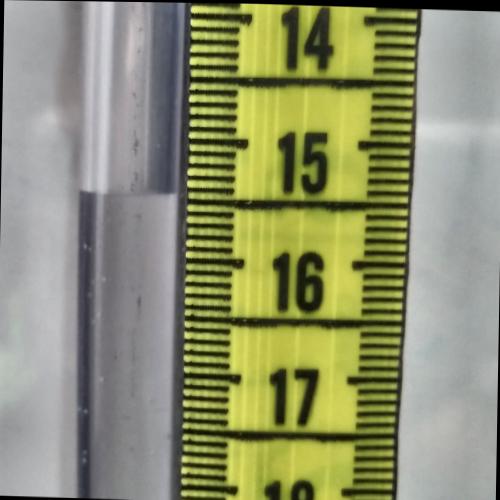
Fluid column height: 15.4 cm